Question: Count the number of objects in the diagram.
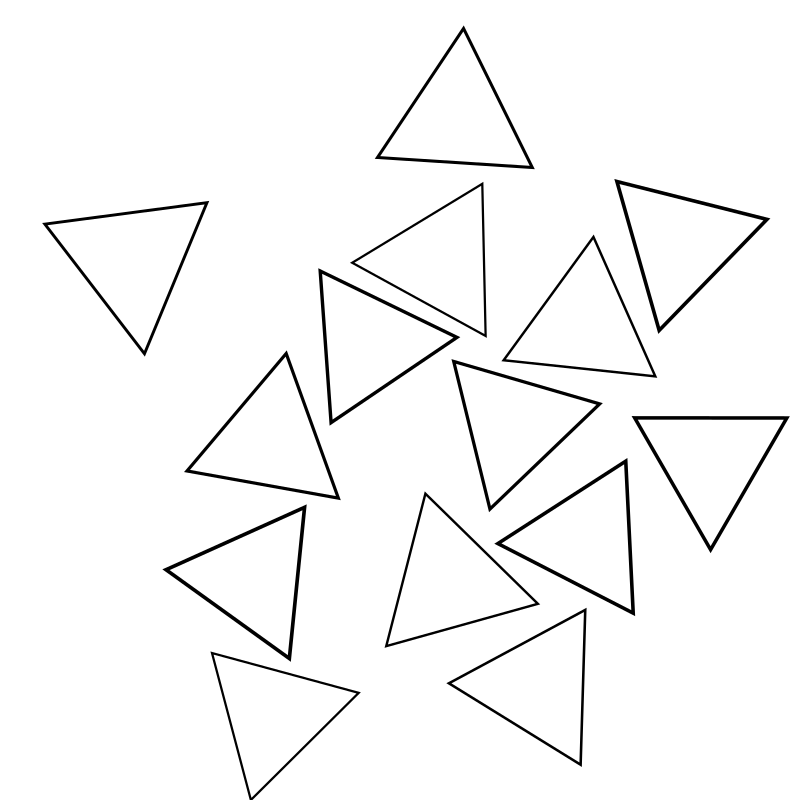
Answer: 14